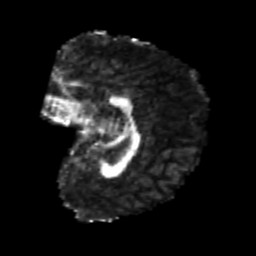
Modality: FA
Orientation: sagittal
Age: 25
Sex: female
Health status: healthy
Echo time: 0.074 s